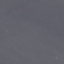
Label: SeaLake